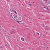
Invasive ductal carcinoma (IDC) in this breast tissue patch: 0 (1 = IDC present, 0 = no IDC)